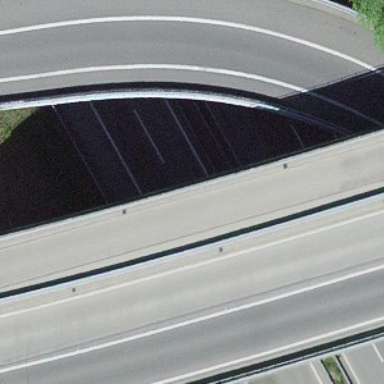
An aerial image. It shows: Man-made bridge.